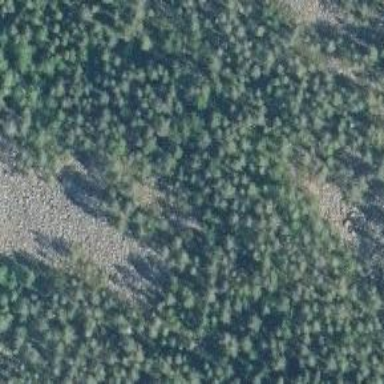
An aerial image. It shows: Landscape of bare rock.